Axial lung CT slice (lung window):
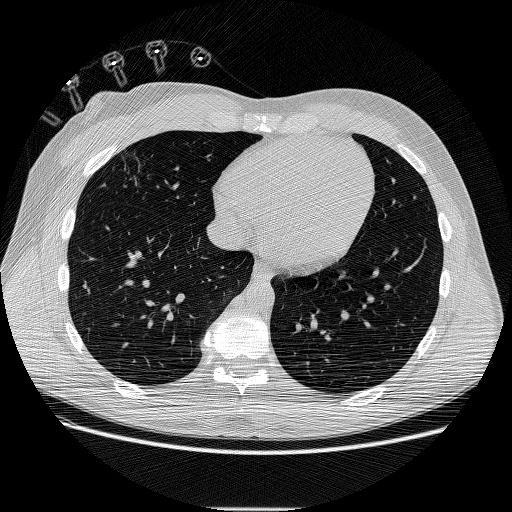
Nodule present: no